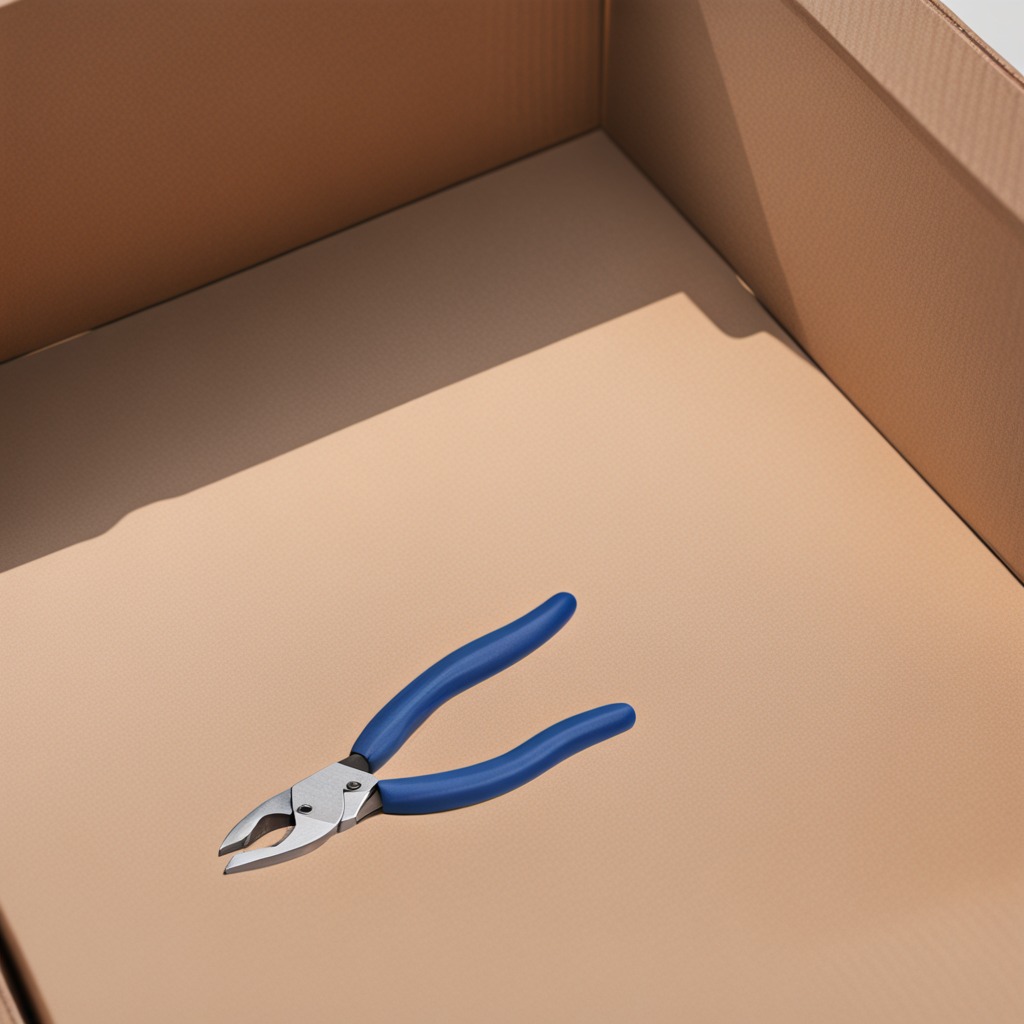
A plier lies on a cardboard box surface in an outdoor workshop during daytime bright natural light soft shadows slightly creased but